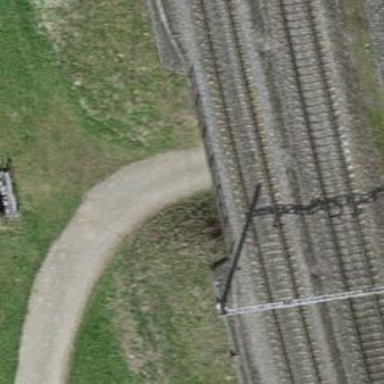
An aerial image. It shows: Asphalt track tunnel with grade1 tracktype.